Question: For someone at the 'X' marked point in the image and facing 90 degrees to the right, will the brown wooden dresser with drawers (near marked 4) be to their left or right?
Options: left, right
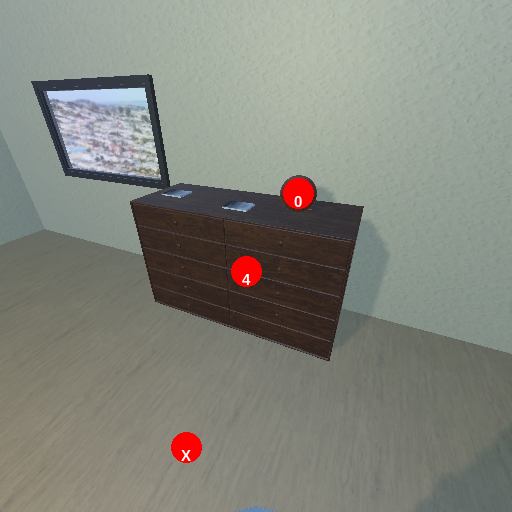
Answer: left